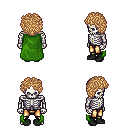
a pixel art fantasy rpg character, male body template, skeleton, green cape, gold greaves, light blonde curly afro hairstyle, black shoes, four views (front, back, left, right), 2x2 character sprite sheet, small pixel art, hard edges, no anti-aliasing